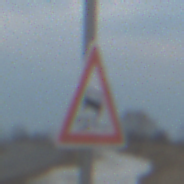
Verkehrszeichen: SchleuderOderRutschgefahr
Umgebung: Outdoor, RoadRail
Tageszeit: SunriseSunset
Wetter: PartlyCloudy
Licht: Natural
Jahreszeit: NotSpecified
Kontrast: LowContrast